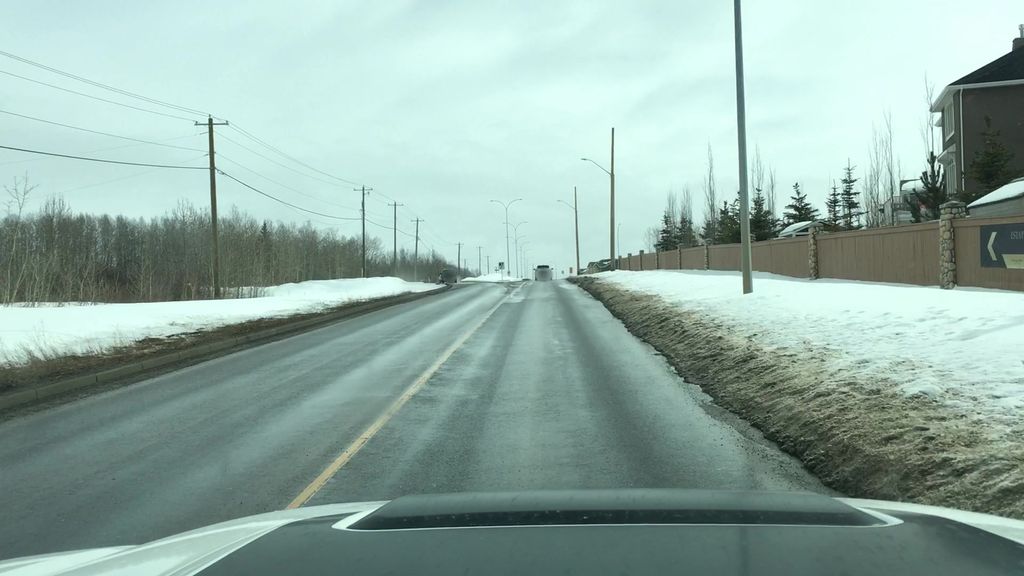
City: calgary